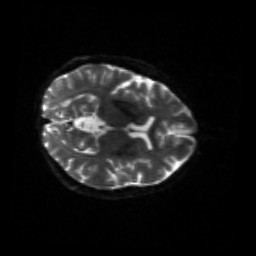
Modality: sbref
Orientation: axial
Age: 52
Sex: female
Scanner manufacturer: siemens
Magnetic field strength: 3 T
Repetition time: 4.71 s
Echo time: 0.0906 s